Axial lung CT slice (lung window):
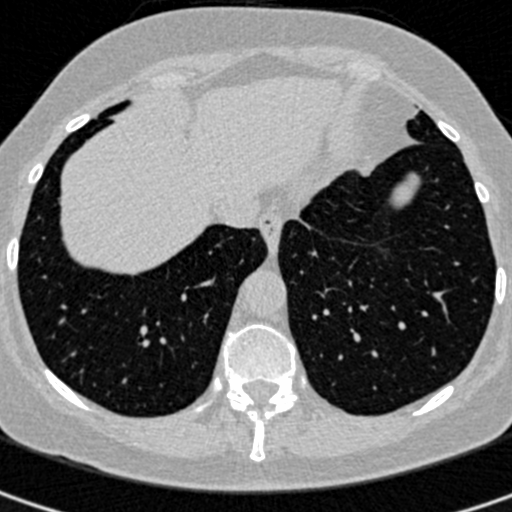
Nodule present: no